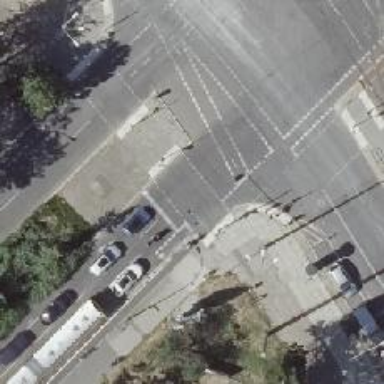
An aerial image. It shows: Road crossing with traffic signals and central island.